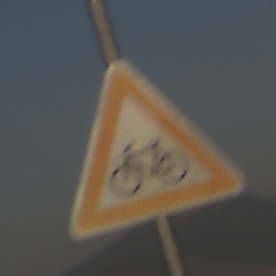
Verkehrszeichen: RadverkehrRechts
Umgebung: Outdoor, Nature
Tageszeit: SunriseSunset
Wetter: Clear
Licht: Natural
Jahreszeit: NotSpecified
Kontrast: HighContrast